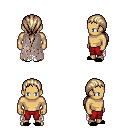
a pixel art fantasy rpg character, male body template, human, tanned skin, gray tattered cape, red pants, white blonde ponytail hairstyle, black slippers, four views (front, back, left, right), 2x2 character sprite sheet, small pixel art, hard edges, no anti-aliasing